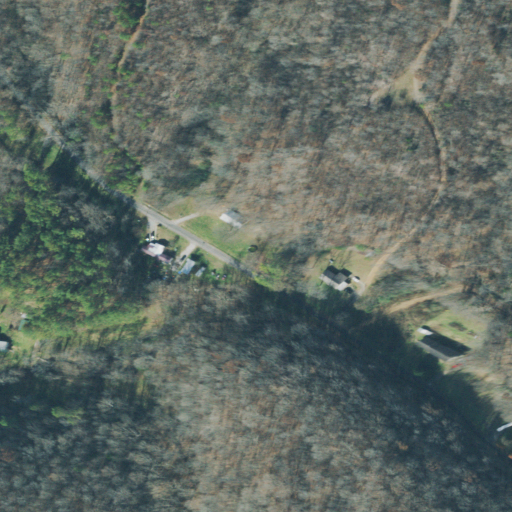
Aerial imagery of valley in Tennessee named Fisher Hollow containing deciduous forest, open development, mixed forest, pasture, evergreen forest, medium intensity development, low intensity development, and shrub